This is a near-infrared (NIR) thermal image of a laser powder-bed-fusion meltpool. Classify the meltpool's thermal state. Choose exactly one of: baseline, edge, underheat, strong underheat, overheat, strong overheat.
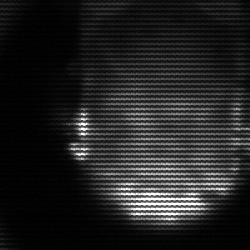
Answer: baseline